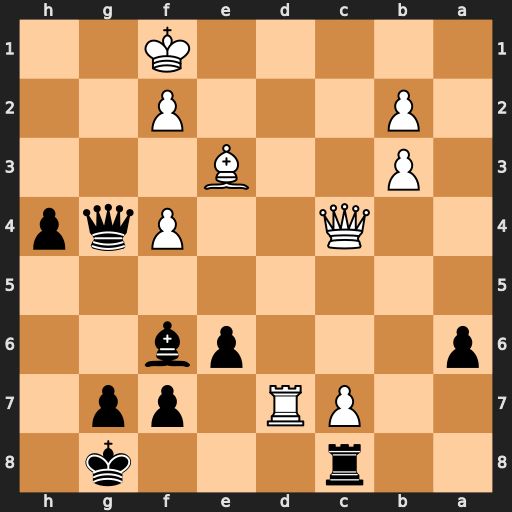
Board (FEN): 2r3k1/2PR1pp1/p3pb2/8/2Q2Pqp/1P2B3/1P3P2/5K2
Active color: b
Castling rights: -
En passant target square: -
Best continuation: h3 Qxa6 Rxc7 Qa8+ Kh7